A scalogram of one vibration snapshot from a rotating bearing is shown, computed with a continuous wavelet transform. Diagnose the bearing from this image, choosing from: normal, inner_race, outer_race, ball.
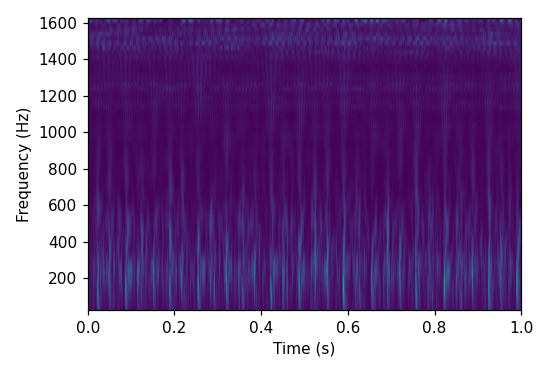
Answer: outer_race